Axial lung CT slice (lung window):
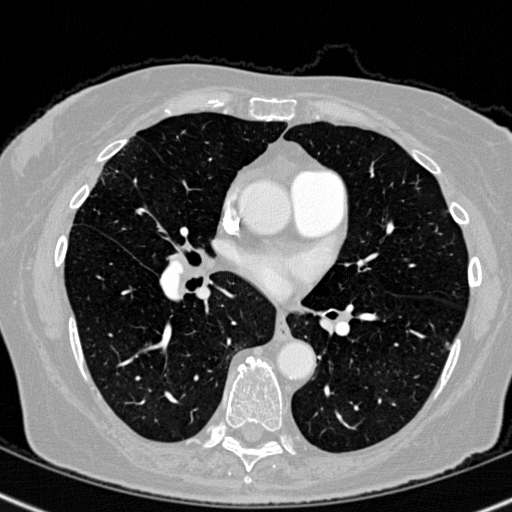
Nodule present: no